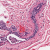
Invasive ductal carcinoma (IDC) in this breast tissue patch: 0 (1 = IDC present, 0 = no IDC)